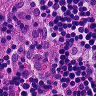
Metastatic tissue present: no